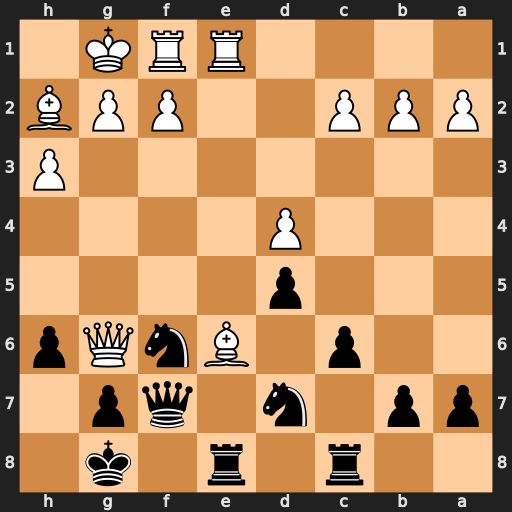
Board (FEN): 2r1r1k1/pp1n1qp1/2p1BnQp/3p4/3P4/7P/PPP2PPB/4RRK1
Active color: b
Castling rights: -
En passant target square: -
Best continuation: Rxe6 Qxf7+ Kxf7 Rxe6 Kxe6